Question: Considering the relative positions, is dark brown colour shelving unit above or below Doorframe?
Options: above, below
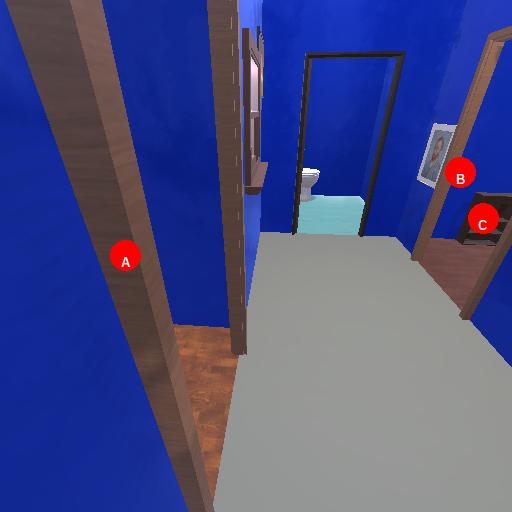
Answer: above